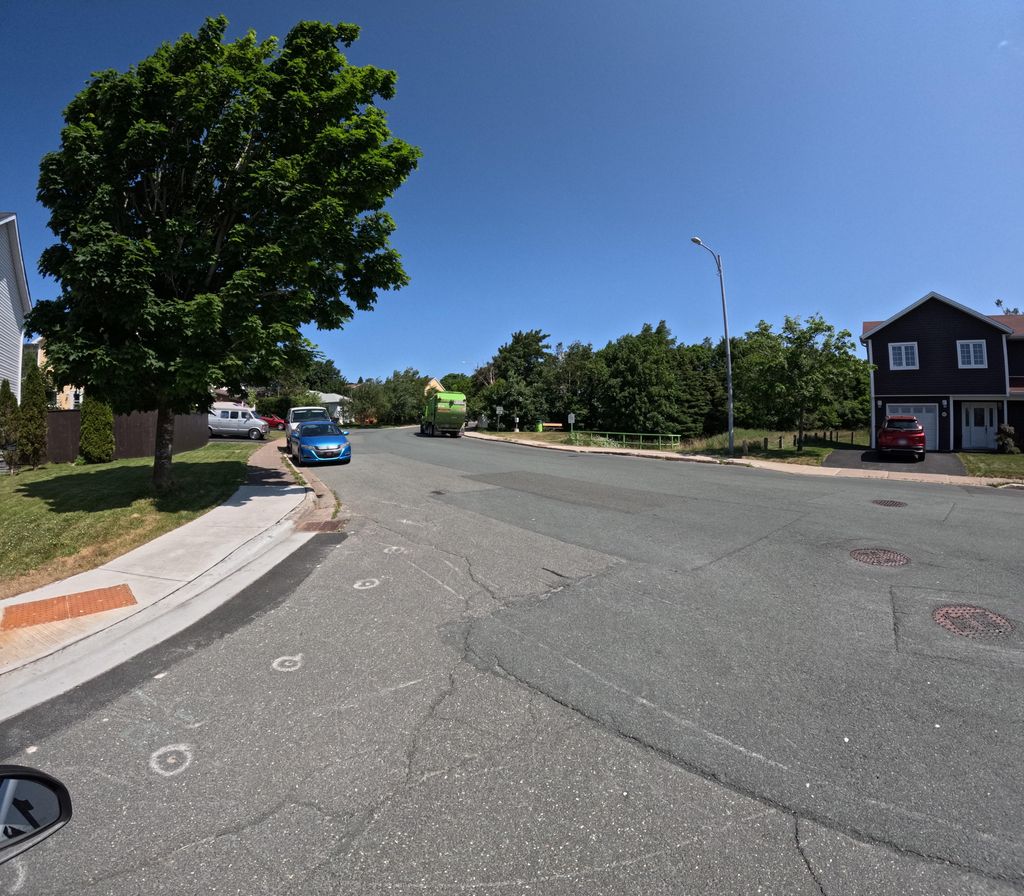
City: st_johns